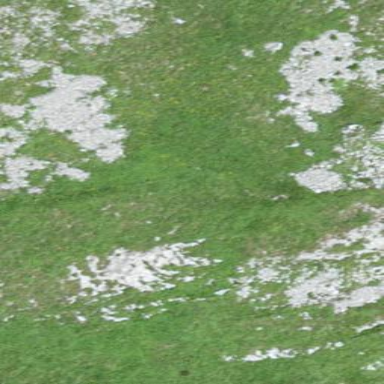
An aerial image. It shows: Vast expanse of grassland.